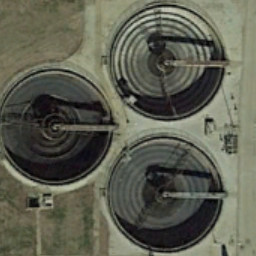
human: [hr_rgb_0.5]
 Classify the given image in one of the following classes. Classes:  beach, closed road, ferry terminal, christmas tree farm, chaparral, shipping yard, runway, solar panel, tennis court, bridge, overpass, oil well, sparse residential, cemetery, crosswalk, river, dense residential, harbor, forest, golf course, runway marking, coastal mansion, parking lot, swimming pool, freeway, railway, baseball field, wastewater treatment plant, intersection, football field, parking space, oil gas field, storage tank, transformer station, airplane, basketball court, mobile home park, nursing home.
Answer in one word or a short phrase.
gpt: wastewater treatment plant